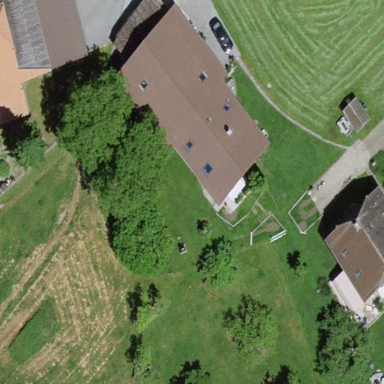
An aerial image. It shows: Farm building.